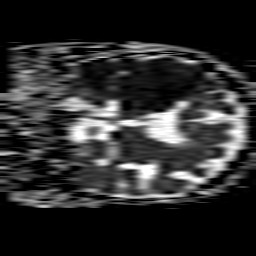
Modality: ADC
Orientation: coronal
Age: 85
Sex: female
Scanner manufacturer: philips
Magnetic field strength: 1.5 T
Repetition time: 3.689 s
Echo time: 0.09411 s